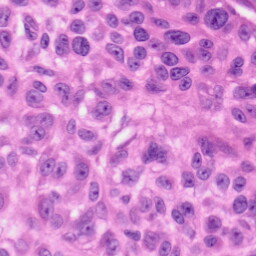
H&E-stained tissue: Skin